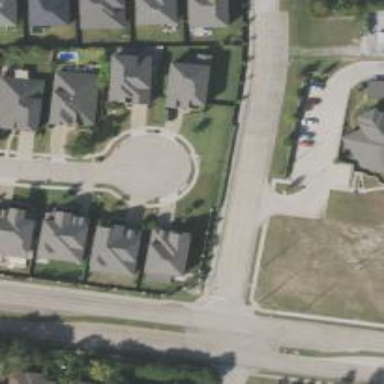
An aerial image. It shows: Circle designated as turning point on the road.